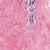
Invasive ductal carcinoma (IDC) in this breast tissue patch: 0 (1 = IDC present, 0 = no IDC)